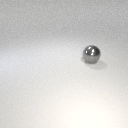
large gray metal sphere